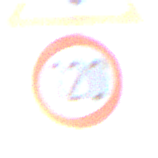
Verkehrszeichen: Geschwindigkeit120
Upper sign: SchneeOderEisglaette
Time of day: SunriseSunset
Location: Outdoor (Beach)
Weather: PartlyCloudy
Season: NotSpecified
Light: Natural